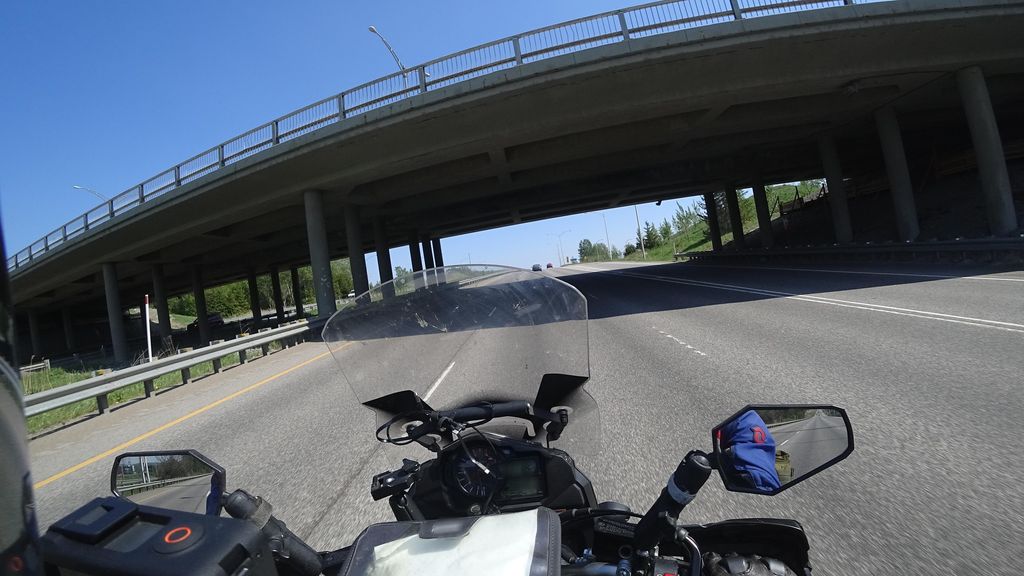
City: quebec_city